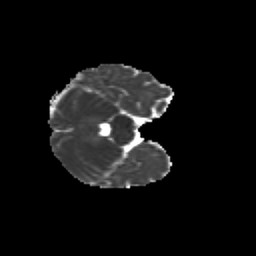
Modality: MD
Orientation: axial
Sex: female
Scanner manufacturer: siemens
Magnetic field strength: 3 T
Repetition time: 5 s
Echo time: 0.071 s